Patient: sex M, age 45
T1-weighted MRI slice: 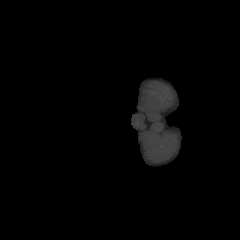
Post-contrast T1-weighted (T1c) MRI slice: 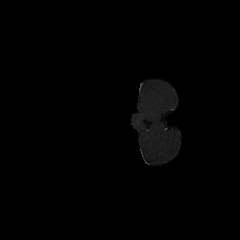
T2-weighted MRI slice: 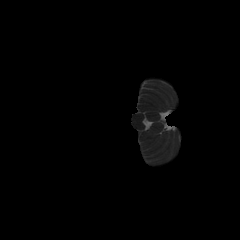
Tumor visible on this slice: no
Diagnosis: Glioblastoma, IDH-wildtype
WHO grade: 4